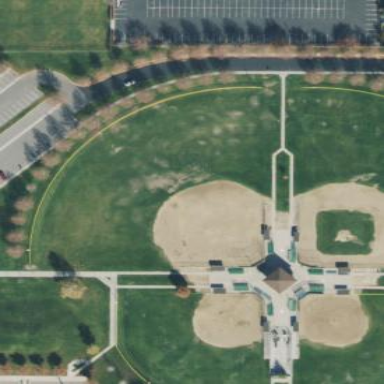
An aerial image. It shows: Baseball pitch for leisure and sports activities.